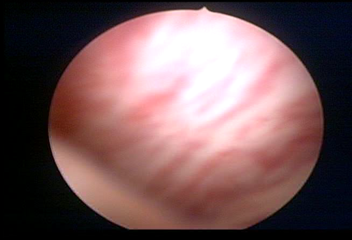
Modality: WLC
Class: Normal mucosa
Bladder cancer association: No